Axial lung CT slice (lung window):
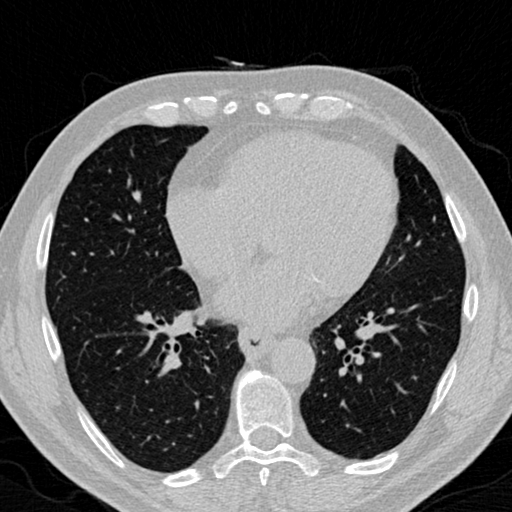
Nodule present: no